Aerial crown-view tile of a tropical tree (Barro Colorado Island, Panama), acquired 20241014:
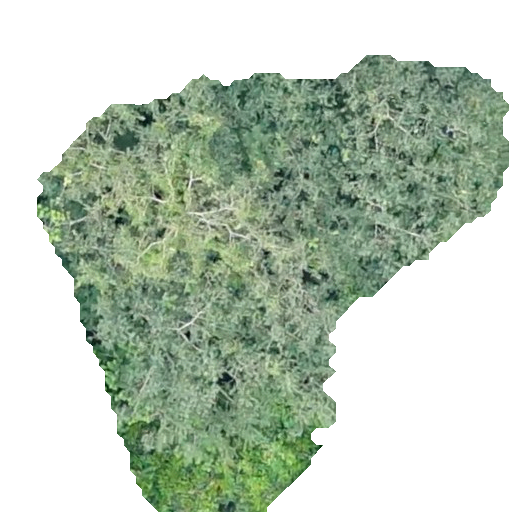
Species: Trattinnickia aspera
GBIF accepted scientific name: Trattinnickia aspera
Crown area: 206.693 m²